Question: I have a database with usernames and passwords and I want to use it for authenticating ASP.net web page users.
I know how to do it with a webpage form (i.e. with just the simple form in HTML, C# provider and my web.config with 'authentication mode="Forms"').
However I'd like to have a , see below (such as if I use 'authentication mode="Windows"' or on Apache server '.htaccess' + '.htpasswd').

How can I do that? Thanks.
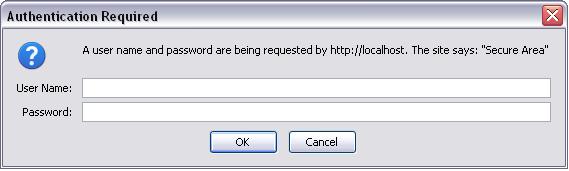
Answer: You can try <URL> which describes how to implement your own Basic Authentication 'HttpModule'.
The example doesn't include the database integration, but it does indicate where you should do it, and takes care of most of the hard work.
Because it is an 'HttpModule' you'll be able to reuse it easily in other project simply by referencing the library and linking it in your 'web.config'.